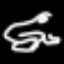
Label: frog